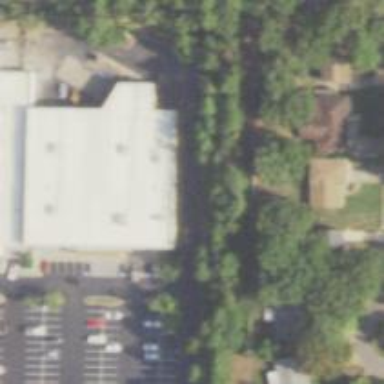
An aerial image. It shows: Veterinary facility.